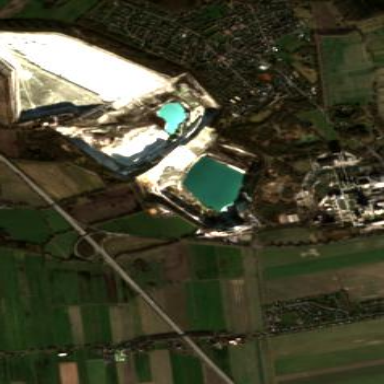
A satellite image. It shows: Quarry area.